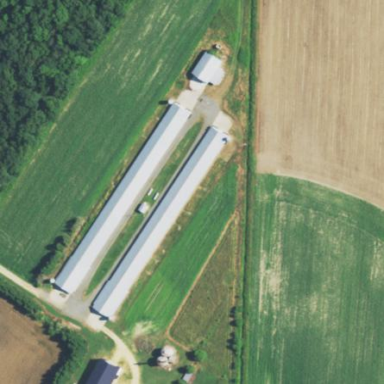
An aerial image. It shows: Farm auxiliary building.